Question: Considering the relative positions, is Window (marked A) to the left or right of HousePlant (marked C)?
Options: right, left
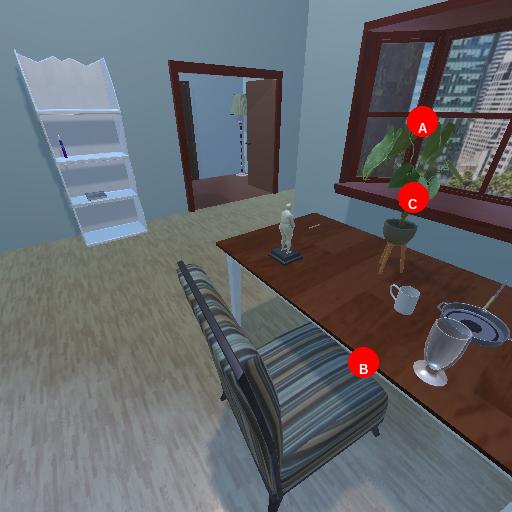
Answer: right